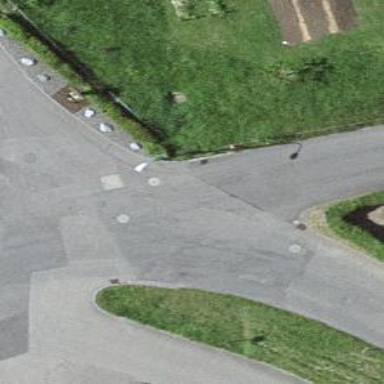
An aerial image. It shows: Historic wayside cross.